【题型】解答题　【知识点】平面几何　【难度】hard
已知：如图, 在 Rt$\triangle ABC$ 中, $\angle ACB = 90^\circ$, $BC = 1$, 以 $BC$ 为边作 $\triangle DBC$(点 $D$、$A$ 在直线 $BC$ 的异侧), 且满足 $BD = BC$, $\angle BCD = \angle ABC + 45^\circ$。

(1) 求证：$\angle A = \angle ABD$；

(2) 设点 $E$ 为边 $BC$ 的中点, 连接 $DE$ 并延长交边 $AB$ 于点 $F$, 当 $\triangle BEF$ 为直角三角形时, 求边 $AC$ 的长；

(3) 设 $AB = x$, $CD = y$, 求 $y$ 关于 $x$ 函数解析式并写出定义域。

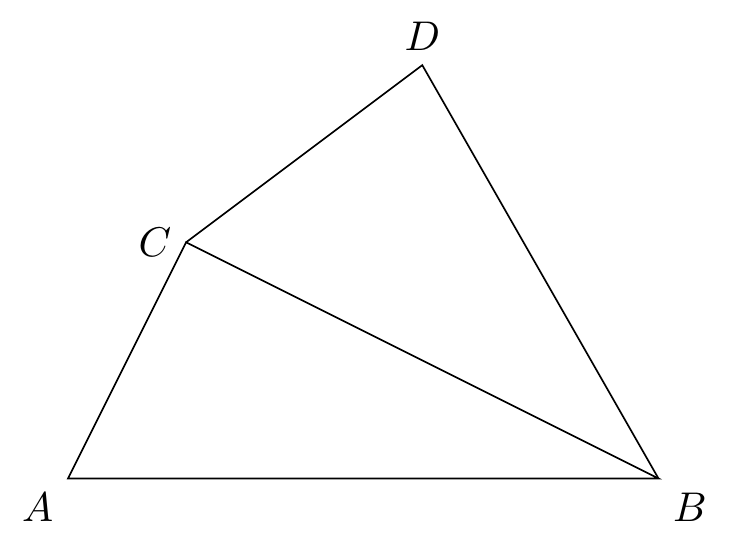
【解答】
解：(1) $\because$ $BD = BC$, $\angle BCD = \angle ABC + 45^\circ$,

$\therefore$ $\angle BCD = \angle D = \angle ABC + 45^\circ$,

$\therefore$ $\angle CBD = 180^\circ - 2\angle BCD = 90^\circ - 2\angle ABC$,

$\therefore$ $\angle ABD = \angle ABC + \angle CBD = 90^\circ - \angle ABC$,

$\because$ $\angle ACB = 90^\circ$,

$\therefore$ $\angle A = 90^\circ - \angle ABC$,

$\therefore$ $\angle A = \angle ABD$；

(2) 由题意可分：\textcircled{1}当 $\angle FEB = 90^\circ$ 时,

$\because$ 点 $E$ 为边 $BC$ 的中点, 且 $DE \perp BC$,

$\therefore$ $CD = BD$,

$\because$ $BD = BC$,

$\therefore$ $BD = BC = CD$,

$\therefore$ $\triangle BDC$ 是等边三角形,

$\therefore$ $\angle BCD = \angle ABC + 45^\circ = 60^\circ$,

$\therefore$ $\angle ABC = 15^\circ$,

在 $BC$ 上取一点 $G$, 使得 $AG = BG$,

$\therefore$ $\angle GAB = \angle ABC = 15^\circ$,

$\therefore$ $\angle AGC = 30^\circ$,

$\because$ $\angle ACB = 90^\circ$,

$\therefore$ $AG = BG = 2AC$, $CG = \sqrt{3} AC$,

$\therefore$ $BC = CG + BG = (2 + \sqrt{3}) AC = 1$,

$\therefore$ $AC = 2 - \sqrt{3}$；

\textcircled{2}当 $\angle EFB = 90^\circ$ 时,

过点 $C$ 作 $CH \perp AB$ 于点 $H$,

$\therefore$ $\angle BHC = \angle DFB = 90^\circ$, $EF // CH$,

由 (1) 可知 $\angle A = \angle ABD$,

$\therefore$ $\angle A + \angle ABC = \angle HCB + \angle ABC = 90^\circ$,

$\therefore$ $\angle A = \angle HCB = \angle FBD$,

$\because$ $BC = BD$,

$\therefore$ $\triangle CHB \cong \triangle BFD$(AAS),

$\therefore$ $CH = BF$,

$\because$ $EF // CH$,

$\therefore$ $\triangle CHB \sim \triangle EFB$,

$\because$ 点 $E$ 为边 $BC$ 的中点,

$\therefore$ $\frac{EF}{CH} = \frac{BE}{BC} = \frac{1}{2}$,

$\therefore$ $\frac{EF}{BF} = \frac{1}{2} = \tan \angle ABC$,

$\because$ $BC = 1$,

$\therefore$ $AC = BC \cdot \tan \angle ABC = \frac{1}{2}$；

综上所述：当 $\triangle BEF$ 为直角三角形时, $AC = 2 - \sqrt{3}$ 或 $\frac{1}{2}$；

(3) 过点 $D$ 作 $DM \perp AB$ 于点 $M$, 交 $BC$ 于点 $N$, 过点 $N$ 作 $NQ \perp CD$ 于点 $Q$, 如图所示：

由 (1) 可知 $\angle A = \angle ABD$,

$\therefore$ $\triangle ACB \sim \triangle BMD$,

$\therefore$ $\angle ABC = \angle BDM$, $\frac{DB}{AB} = \frac{DM}{BC}$,

$\because$ $BD = BC = 1$, $AB = x$,

$\therefore$ $DM = \frac{1}{x}$,

$\therefore$ $BM^2 = DB^2 - DM^2 = 1 - \frac{1}{x^2}$, 即 $BM = \sqrt{1 - \frac{1}{x^2}}$,

$\because$ $\angle DMB = \angle BMN$, $\angle MBN = \angle MDB$, $\angle ACB = \angle NMB = 90^\circ$, $\angle ABC = \angle NBM$,

$\therefore$ $\triangle BMN \sim \triangle DMB$, $\triangle ABC \sim \triangle NBM$,

$\therefore$ $\frac{BM}{DM} = \frac{MN}{MB}$, $\frac{BM}{BC} = \frac{BN}{AB}$,

$\therefore$ $MN = x - \frac{1}{x}$, $BN = x \cdot \sqrt{1 - \frac{1}{x^2}}$,

$\therefore$ $DN = DM - MN = \frac{2}{x} - x$, $CN = BC - BN = 1 - x \sqrt{1 - \frac{1}{x^2}}$,

$\because$ $\angle ABC = \angle BDM$,

由 (1) 知 $\angle BCD = \angle BDC = \angle ABC + 45^\circ$,

$\therefore$ $\angle CDN = 45^\circ$,

$\therefore$ $\triangle QDN$ 是等腰直角三角形,

$\therefore$ $QD = QN = \frac{\sqrt{2}}{2} (\frac{2}{x} - x) = \frac{\sqrt{2}}{x} - \frac{\sqrt{2}}{2} x$,

在 Rt$\triangle CQN$ 中, 由勾股定理得：$QC = \sqrt{(1 - x \sqrt{1 - \frac{1}{x^2}})^2 - (\frac{\sqrt{2}}{x} - \frac{\sqrt{2}}{2}x)^2}$

$= \sqrt{\frac{1}{2} x^2 - 2x \sqrt{1 - \frac{1}{x^2} + 2 - \frac{2}{x^2}}}$

$= \sqrt{\frac{1}{2} (x - 2 \sqrt{1 - \frac{1}{x^2}})^2}$

$= \frac{\sqrt{2}}{2} (x - 2 \sqrt{1 - \frac{1}{x^2}})$,

$\therefore$ $y = CQ + QD = \frac{\sqrt{2}}{x} - 2 \sqrt{1 - \frac{1}{x^2}}$,

$\because$ $\angle BCD = \angle ABC + 45^\circ < 90^\circ$,

$\therefore$ $\angle ABC < 45^\circ$,

$\therefore$ $AB = \frac{BC}{\cos \angle ABC} < \sqrt{2}$,

$\because$ $AB$ 是斜边,

$\therefore$ $1 < AB < \sqrt{2}$, 即 $1 < x < \sqrt{2}$。
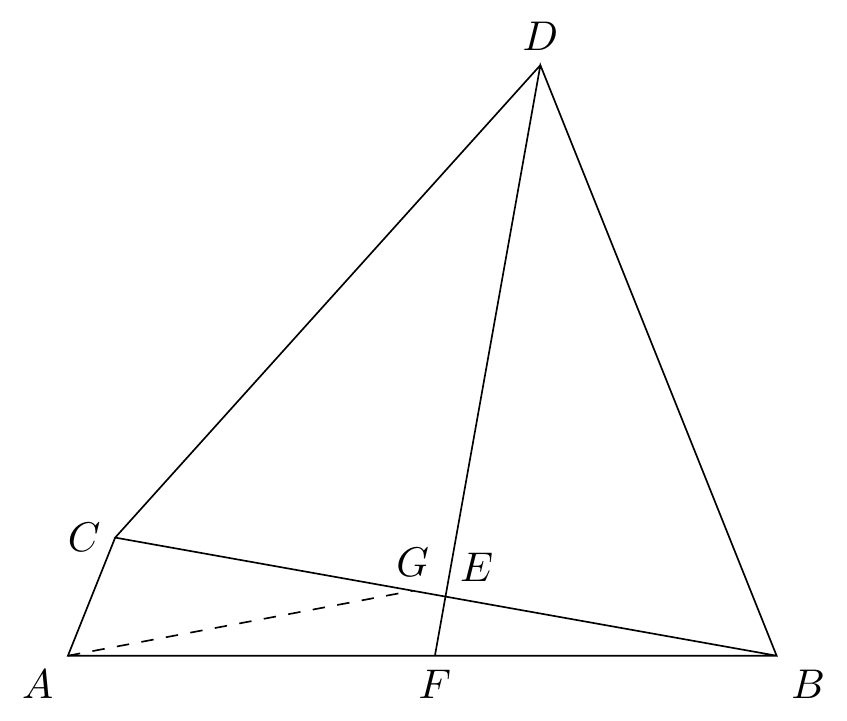
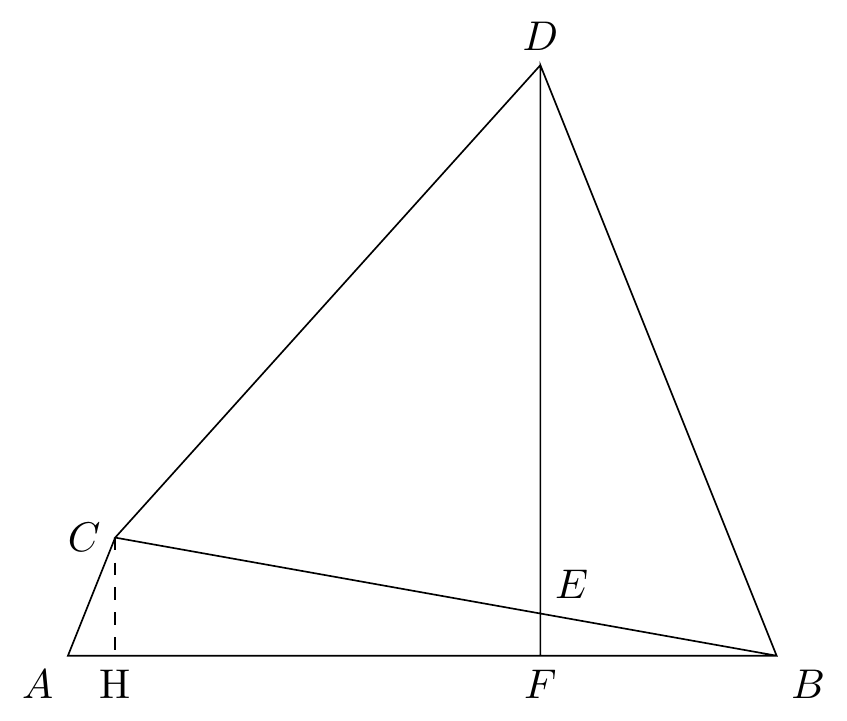
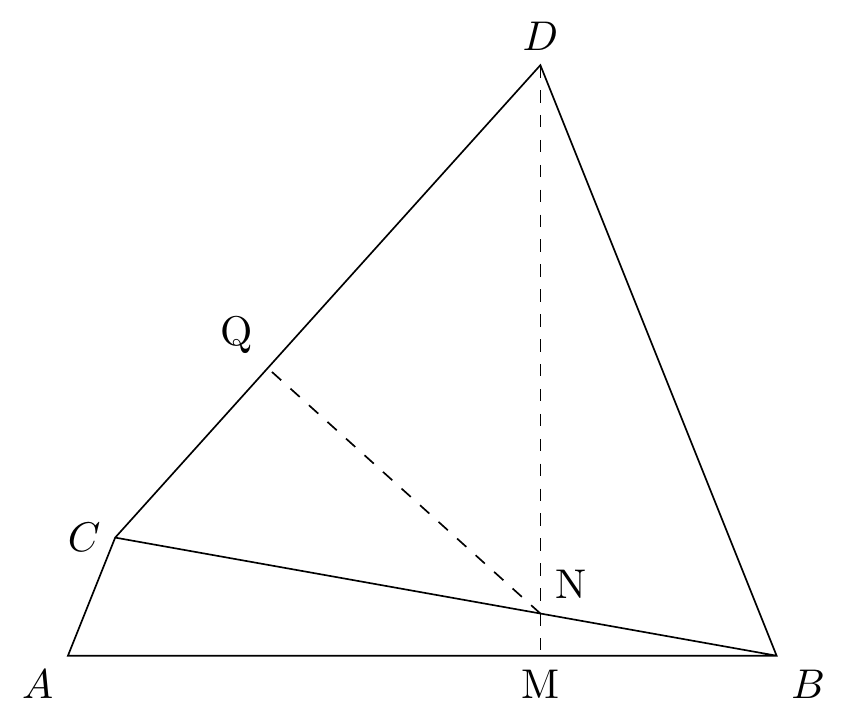